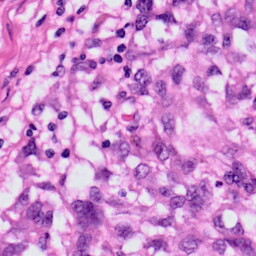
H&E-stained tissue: Skin